Interaction volume radius: 5 \u00c5
Interaction volume height: 35 \u00c5
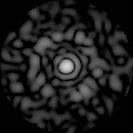
Disorder parameter: 0.8313